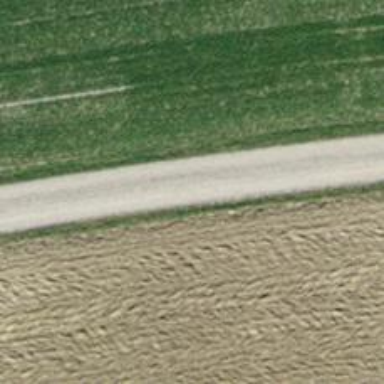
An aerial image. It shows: Track with grade2 pebblestone surface.